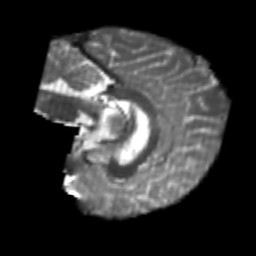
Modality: T2w
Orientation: sagittal
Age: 25
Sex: male
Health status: healthy
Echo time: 0.074 s